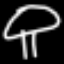
Label: mushroom